Question: I'm calling this function 'password()' in the 'password()' function, hoping that it would start over. Then comes the 'str' object error.
code:
'''
import time
def sleepFor(sleepForInt):
time.sleep(sleepForInt / 1000)
def newScreen(): # adte it says
for itemNew in range(26):
print("
")
def logo(): # ^~-
newScreen()
print(" Leigh Studio")
indent(6)
return None
def indent(space): # adte it says
for item in range(space):
print("
")
def password():
userName = input("Enter registered UserName > ")
user = userName
indent(1)
if userName == "leigh flix":
confirm = input("Confirm UserName (y/n) > ")
indent(2)
if confirm == "y":
password = input(" enter password ) ")
if password == "comics123":
menu()
else:
print("Password is Incorrect")
sleepFor(2000)
password()
else:
password()
else:
print("No registered UserName as: " + user)
sleepFor(2000)
password()
def printID():
print("C:/users/" + user)
def menu():
response = input(printID())
while response != "quit":
if response == "time":
time.ctime()
def main(): # main method
logo()
sleepFor(1200)
newScreen()
password()
# ___Runs program___
main()
'''
error:

I don't know if there talking about the 'userName = input("Enter registered userName")' or something else. oh, btw this is NOT a compile error but a runtime error, if happens when I don't type the right password (which is 'comics123').
The question I am asking Is there a different way of calling the 'password()'
function where it doesn't get this error, and or a way to repeat asking for the user if the password is incorrect. Thanks in advance.
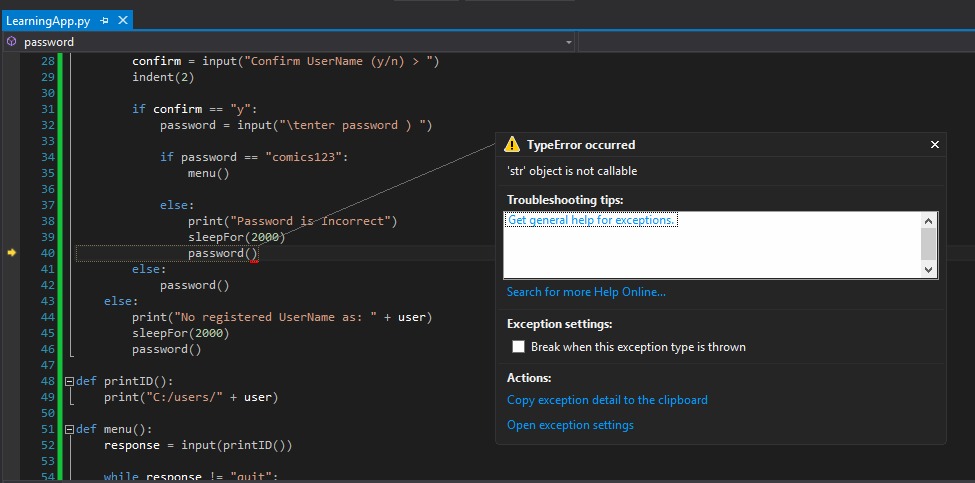
Answer: Your problem is in this line:
'''
password = input(" enter password ) ")
'''
After this line 'password' in that scope is this string variable, not the function. Just rename this variable into something else to get around the problem.